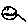
Label: smiley face